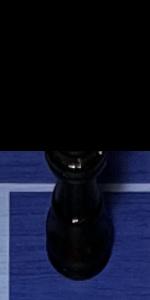
Label: Queen_Black